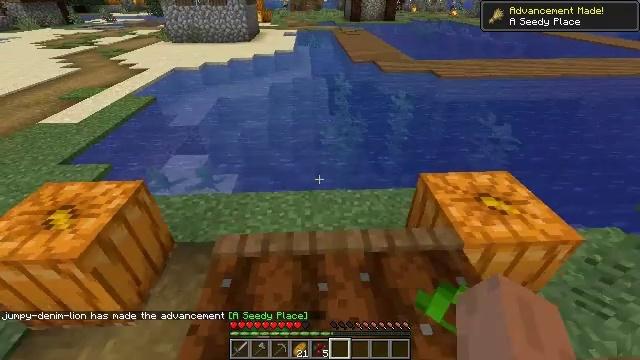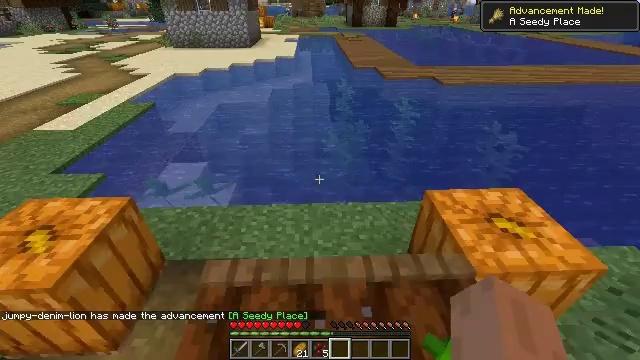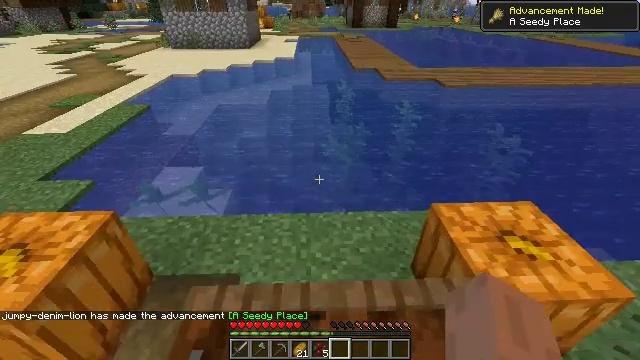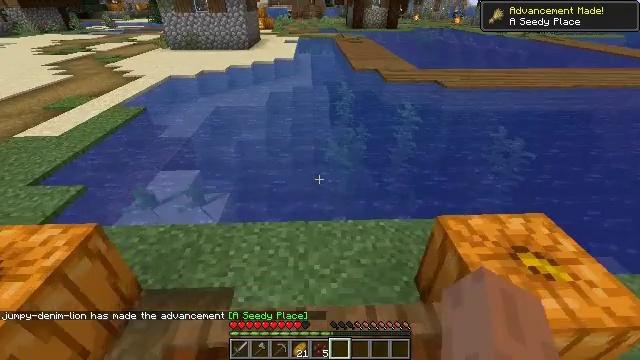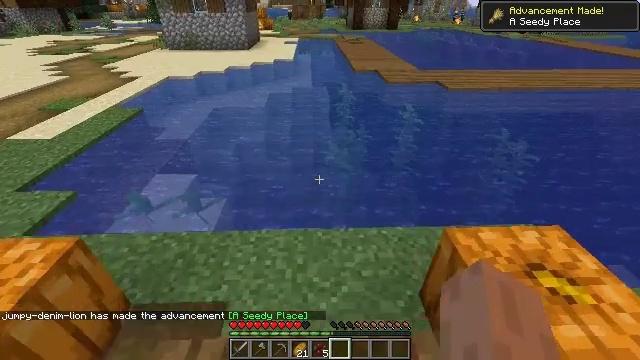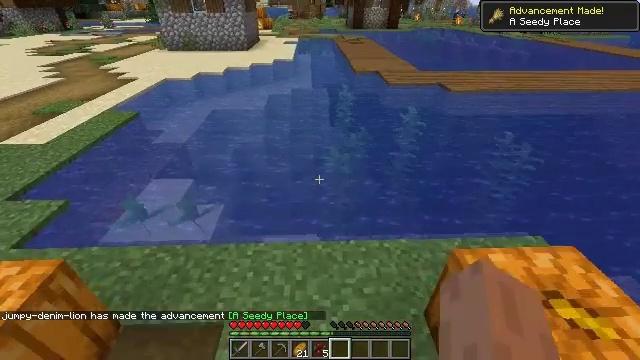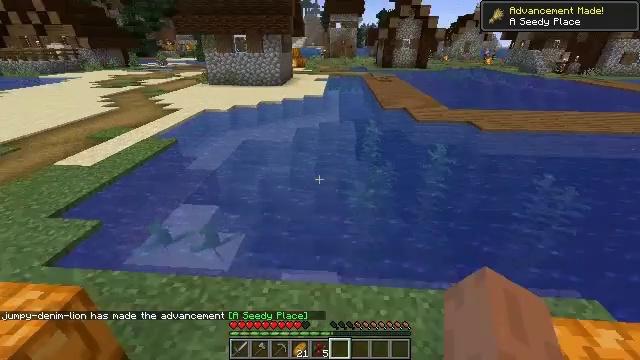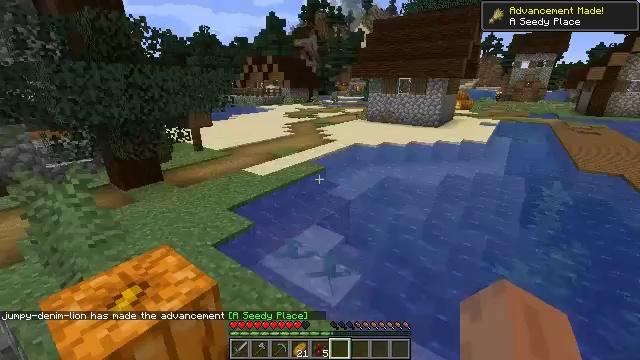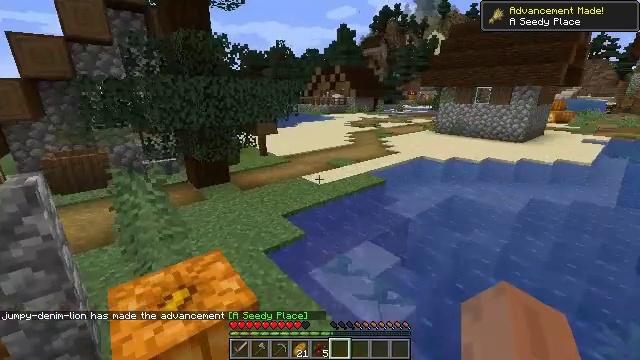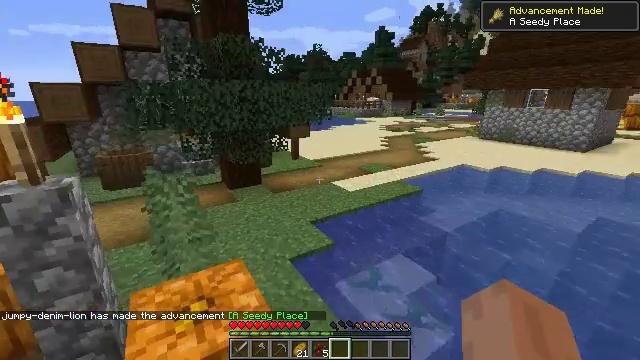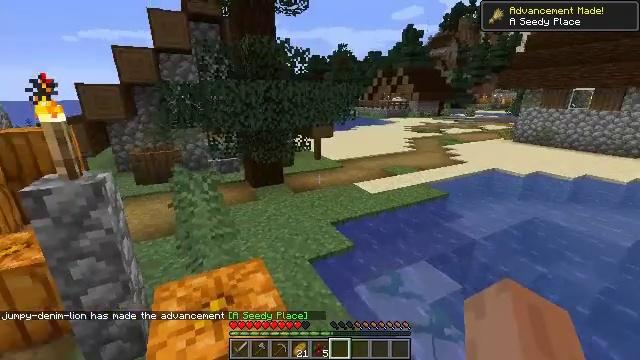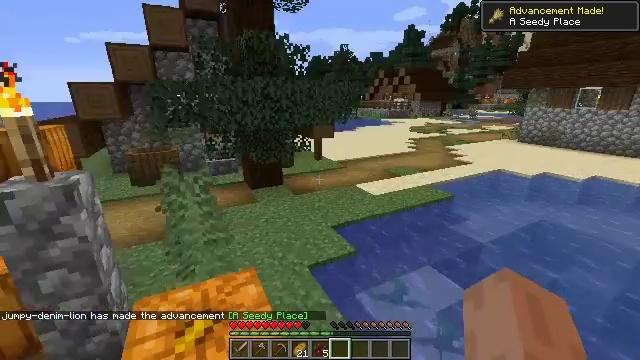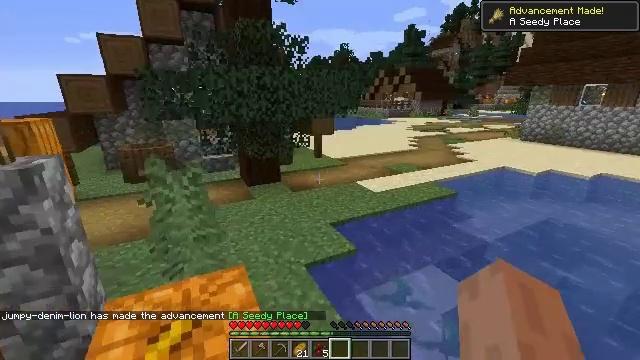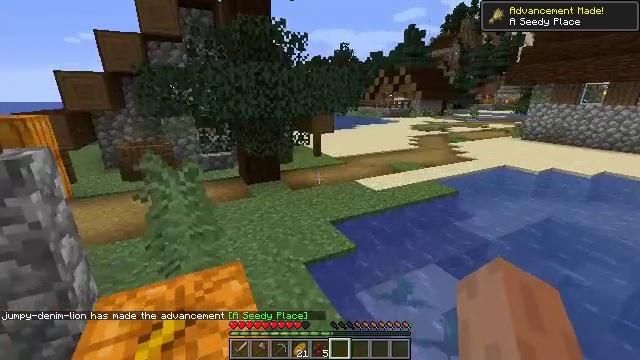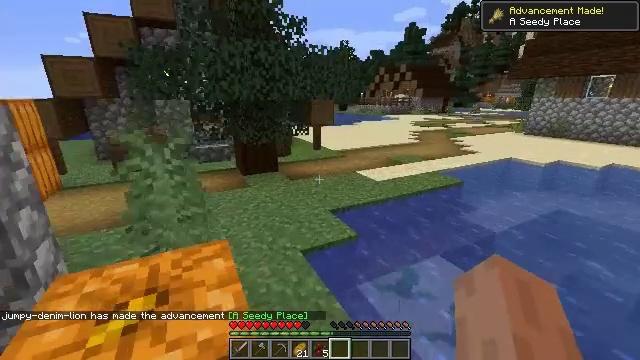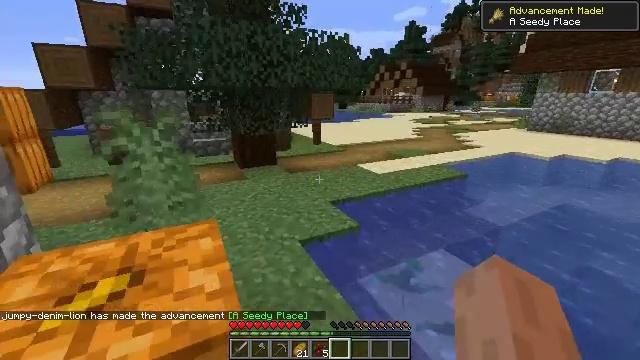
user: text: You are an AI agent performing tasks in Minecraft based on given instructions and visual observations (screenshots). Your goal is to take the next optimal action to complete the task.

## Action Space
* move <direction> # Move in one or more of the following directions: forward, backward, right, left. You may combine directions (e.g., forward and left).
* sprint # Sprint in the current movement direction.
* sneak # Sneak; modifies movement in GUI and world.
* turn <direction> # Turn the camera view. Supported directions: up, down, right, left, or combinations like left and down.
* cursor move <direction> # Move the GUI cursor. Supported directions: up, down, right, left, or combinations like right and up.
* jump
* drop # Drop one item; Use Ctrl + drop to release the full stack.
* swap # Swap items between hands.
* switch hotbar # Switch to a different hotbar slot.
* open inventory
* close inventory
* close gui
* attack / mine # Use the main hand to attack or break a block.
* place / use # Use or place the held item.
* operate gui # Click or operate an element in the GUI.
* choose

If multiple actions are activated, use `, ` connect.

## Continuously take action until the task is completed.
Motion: motion action
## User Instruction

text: Destroy the purple bed to collect it.
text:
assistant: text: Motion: move forward
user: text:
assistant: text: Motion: move forward
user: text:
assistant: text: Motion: move forward
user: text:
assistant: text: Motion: move forward
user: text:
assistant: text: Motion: move forward
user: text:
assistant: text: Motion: move forward, turn left and up
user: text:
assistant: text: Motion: move forward, turn left and up
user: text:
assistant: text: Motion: move forward, turn left and up
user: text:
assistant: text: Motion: move forward, turn left
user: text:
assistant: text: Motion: move forward, turn left
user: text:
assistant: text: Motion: move forward
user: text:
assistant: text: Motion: move forward
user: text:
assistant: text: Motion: move forward
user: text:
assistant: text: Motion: move forward
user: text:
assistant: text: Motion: move forward
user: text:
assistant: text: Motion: move forward and move right
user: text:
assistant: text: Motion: move forward and move right, turn left
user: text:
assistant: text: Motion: move forward and move right, turn left
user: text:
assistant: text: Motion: move forward and move right, turn left
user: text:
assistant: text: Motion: move forward and move right
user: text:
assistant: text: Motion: move forward, sprint
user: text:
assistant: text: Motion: move forward, sprint
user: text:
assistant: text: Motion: move forward, sprint
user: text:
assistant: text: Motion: move forward, sprint
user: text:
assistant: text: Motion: move forward
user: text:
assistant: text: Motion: move forward and move left
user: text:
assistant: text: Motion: move forward and move left
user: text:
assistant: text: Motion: move forward and move left, turn right and up
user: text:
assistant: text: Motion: move forward and move left, turn right and up
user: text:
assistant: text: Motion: move forward and move left, turn right and up